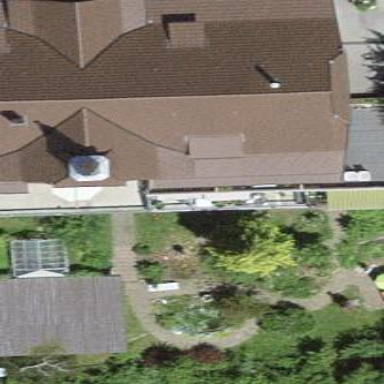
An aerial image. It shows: Residential building with half-hipped roof shape.